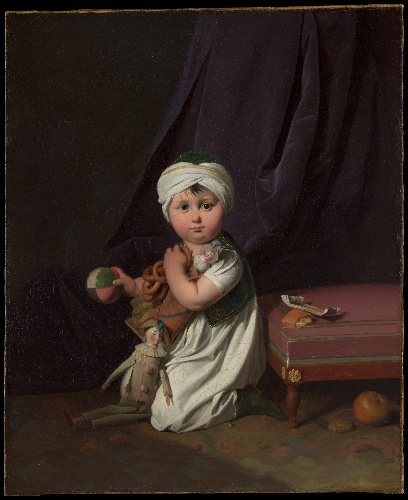
Title: Portrait of a Boy
Artist: Louis Léopold Boilly
Artist bio: French, La Bassée 1761–1845 Paris
Date: ca. 1805
Object type: Painting
Classification: Paintings
Medium: Oil on canvas
Dimensions: 28 7/16 × 23 3/8 in. (72.3 × 59.4 cm)
Department: European Paintings
Credit line: Gift of the Eugene V. and Clare E. Thaw Charitable Trust, 2019
Accession year: 2019
Repository: Metropolitan Museum of Art, New York, NY
Tags: Apples|Boys|Dolls|Stools|Cakes